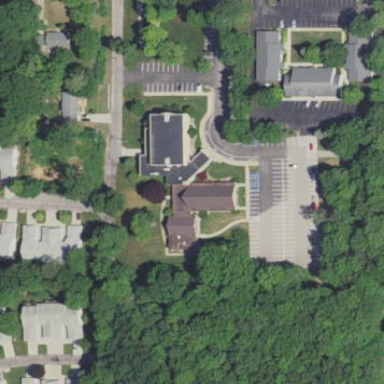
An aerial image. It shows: Beautiful church building.